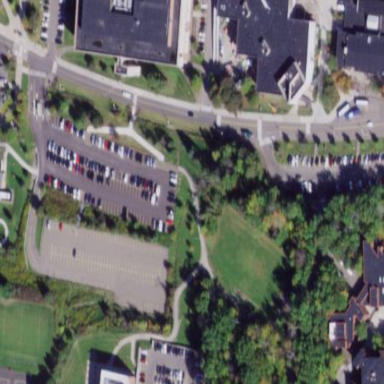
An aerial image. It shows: Parking area with surface.